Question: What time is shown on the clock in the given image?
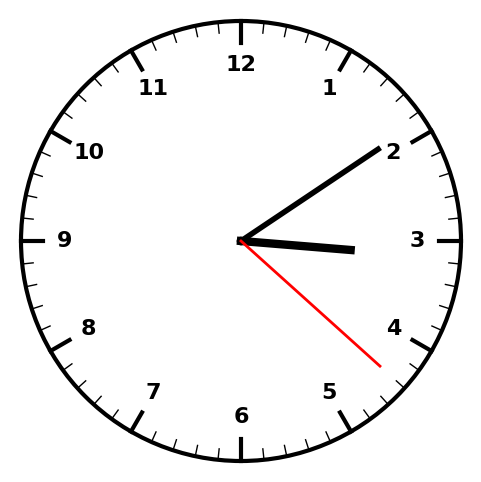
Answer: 03:09:22